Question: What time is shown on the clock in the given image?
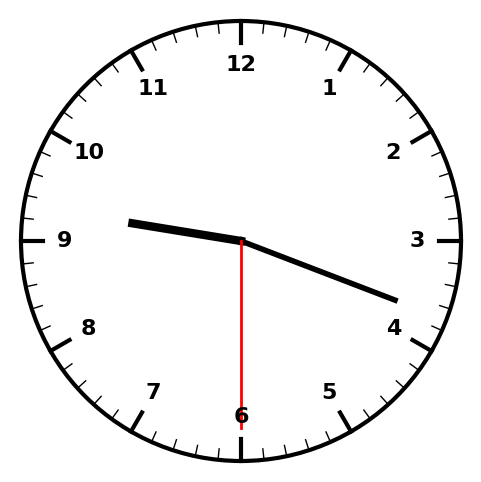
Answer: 09:18:30